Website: apple
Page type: receipt
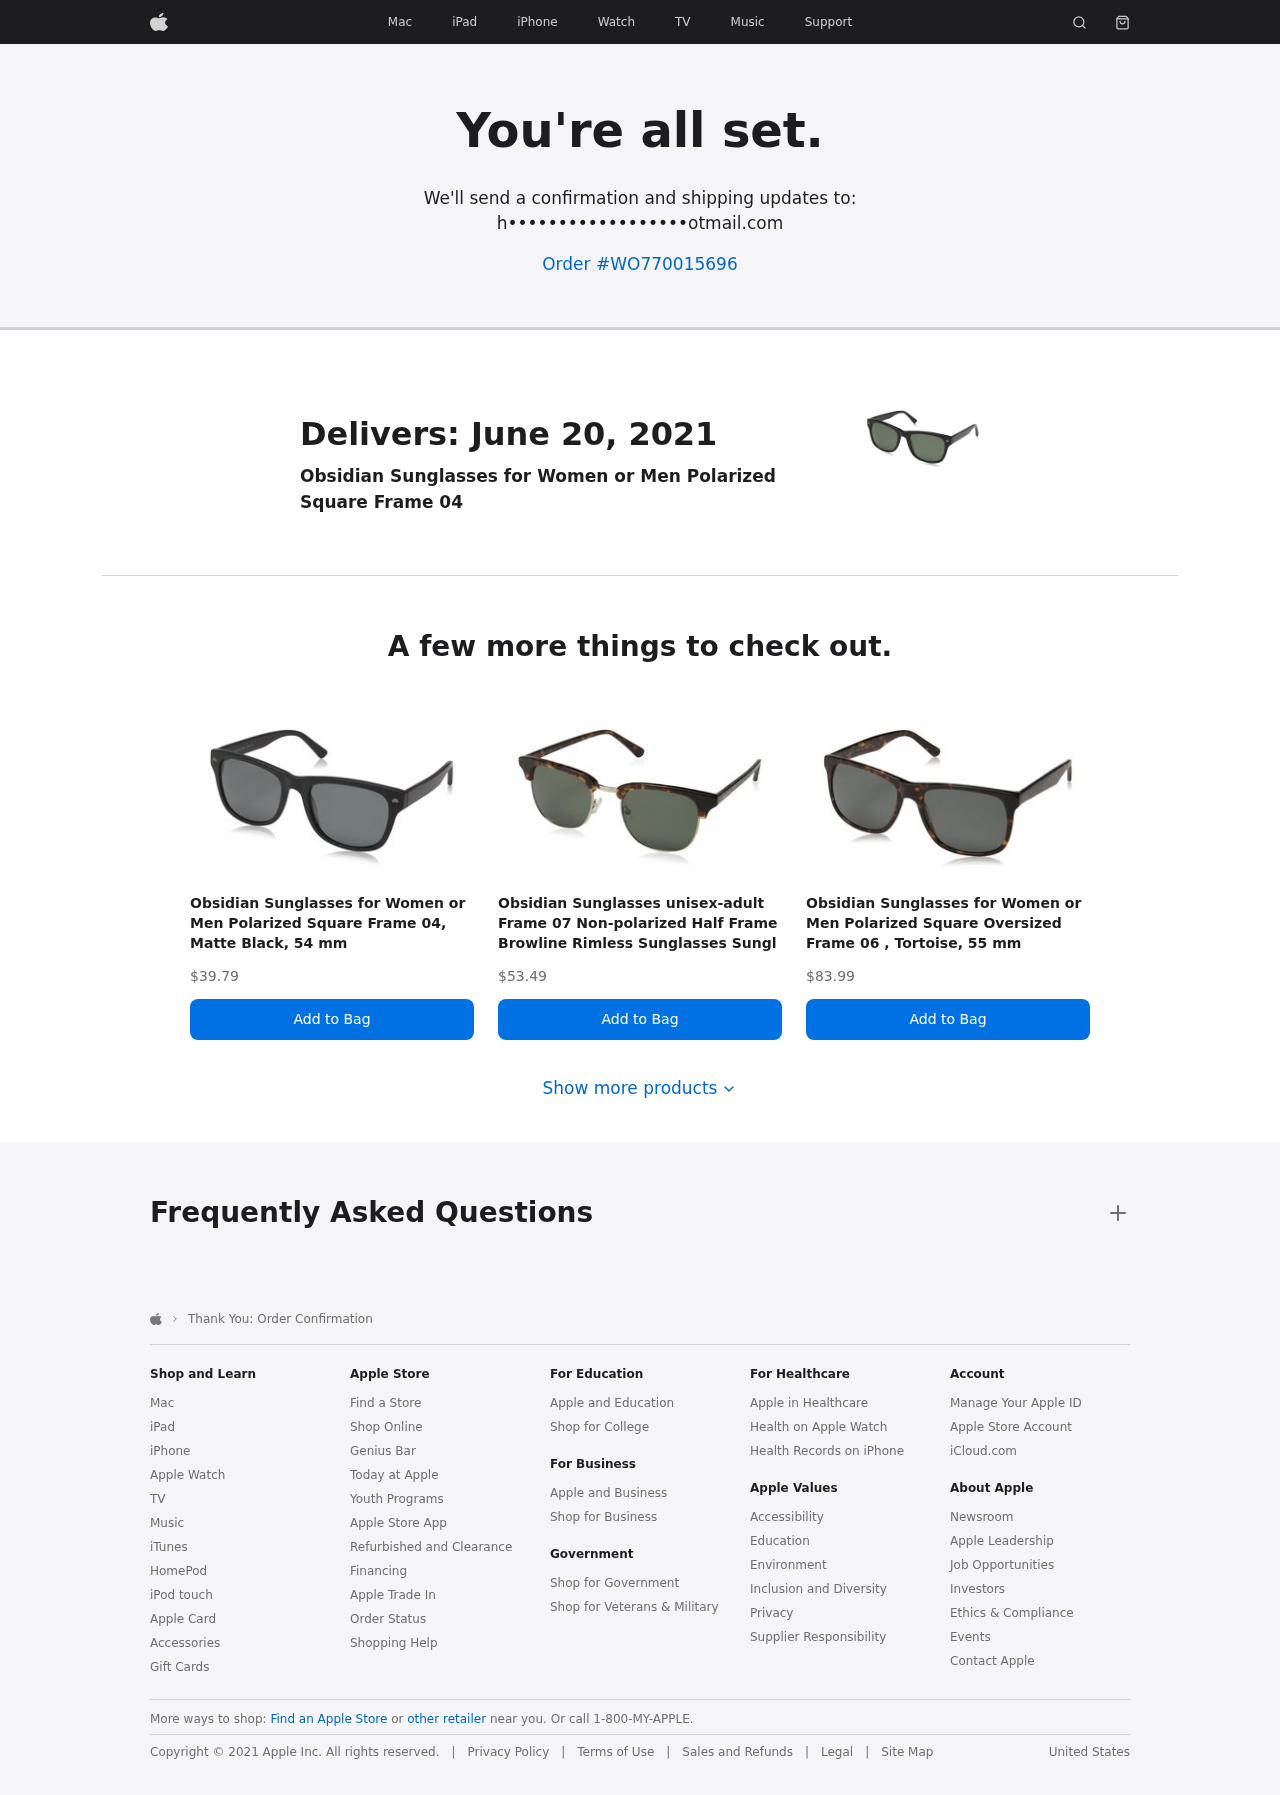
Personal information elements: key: PII_EMAIL
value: h••••••••••••••••••otmail.com
Product elements: key: PRODUCT1_NAME
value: Obsidian Sunglasses for Women or Men Polarized Square Frame 04
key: PRODUCT2_NAME
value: Obsidian Sunglasses for Women or Men Polarized Square Frame 04, Matte Black, 54 mm
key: PRODUCT2_PRICE
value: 39.79
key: PRODUCT3_NAME
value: Obsidian Sunglasses unisex-adult Frame 07 Non-polarized Half Frame Browline Rimless Sunglasses Sungl
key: PRODUCT3_PRICE
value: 53.49
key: PRODUCT4_NAME
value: Obsidian Sunglasses for Women or Men Polarized Square Oversized Frame 06 , Tortoise, 55 mm
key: PRODUCT4_PRICE
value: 83.99
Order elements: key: ORDER_ID
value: WO770015696
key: ORDER_DELIVERY_DATE
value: June 20, 2021